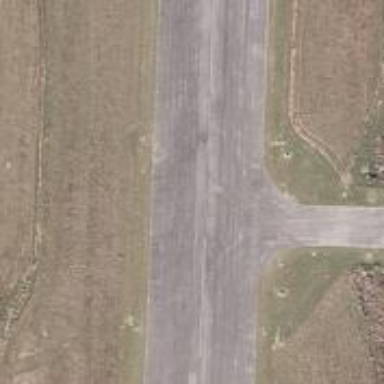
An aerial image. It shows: Asphalt runway at the airport.